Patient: sex F, age 56
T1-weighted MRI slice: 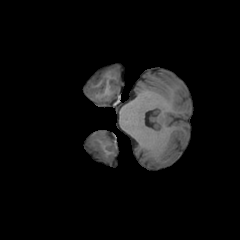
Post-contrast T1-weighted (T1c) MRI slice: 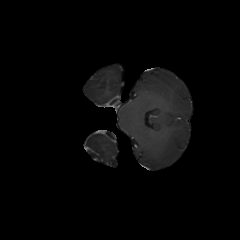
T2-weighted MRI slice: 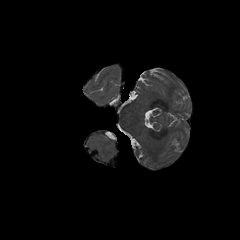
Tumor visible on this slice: no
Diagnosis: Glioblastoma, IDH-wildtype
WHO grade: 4